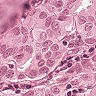
Metastatic tissue present: yes